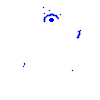
Particle: pion